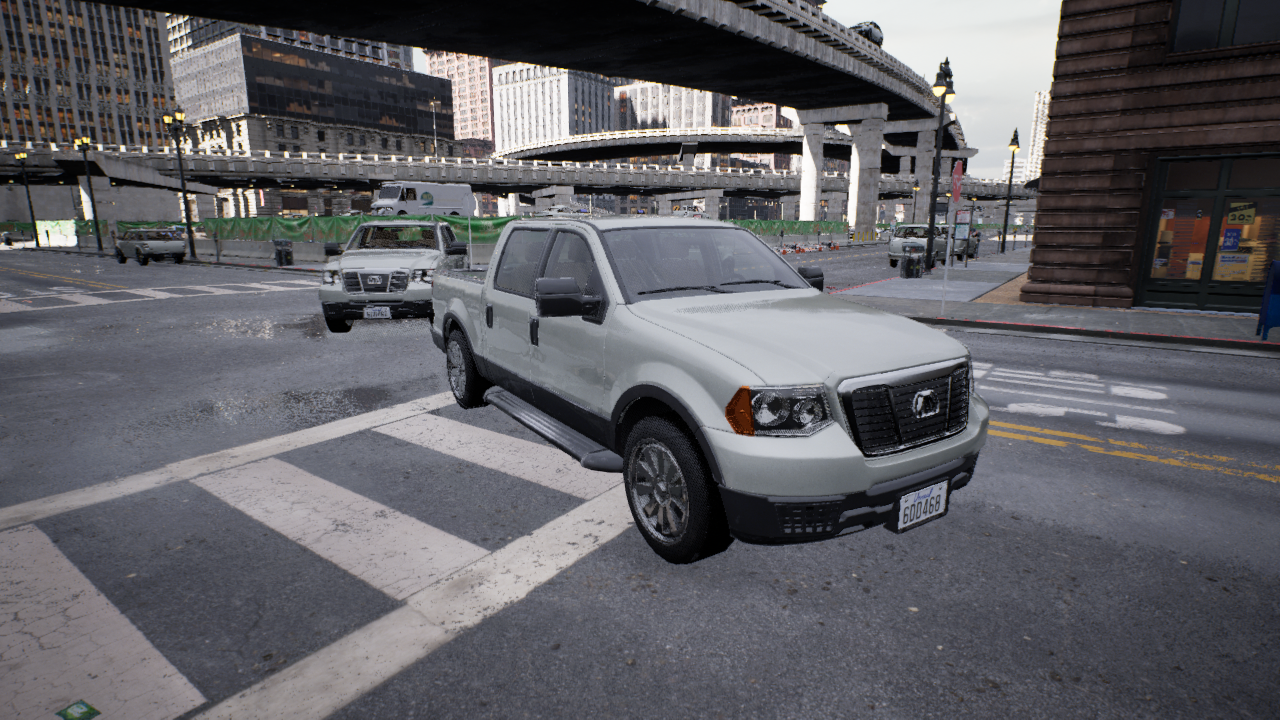
Venue: intersection
Lighting: clear day
Vehicle rig: pickup